Question: I've a <URL> function that goes something like this:
'''
function Mnemonic($mnemonic)
{
$result = null;
$charset = array(str_split('aeiou', 1), str_split('bcdfghjklmnpqrstvwxyz', 1));
for ($i = 1; $i <= $mnemonic; $i++)
{
$result .= $charset[$i % 2][array_rand($charset[$i % 2])];
}
return $result;
}
'''
Basically this generates a string with '$mnemonic' length where every odd character is a consonant and every even character is a vowel. While I understand this reduces the password complexity it's usually much more . Now I want to improve it by generating strings that are .

For instance, while a *nix newbie I always prefer RHEL based distributions over Debian ones, the main reason is the ease of typing 'yum' versus the ease of typing 'apt[-get]', just try it for yourself.
How should I implement the logic to generate strings that are easy to type on QWERTY keyboards?
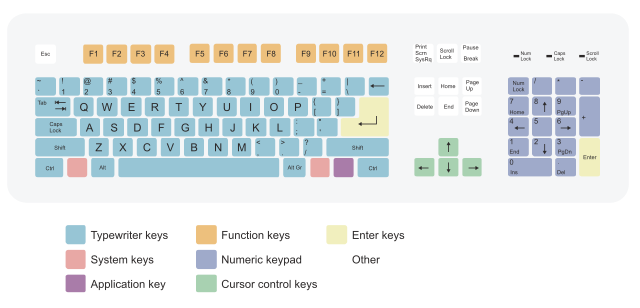
Answer: You may wanna take a look at the <URL>,
Those principles applied in a password-generating algorithm would be:
- - - - -
I know you said it's a QWERTY keyboard but using these principles on a QWERTY keyboard can give you some very good results, like:
> ktrd,ogkdo ("typewriter" in dvorak)kjg;g;akd;k (using only the home row)pjedoildupsk (just a random password following the principles)
All Dvorak haters, shush it!
I hope this helps.